Question: "I think problem is in for loop. Because i have used same "j" to iteration in both function's loop."
I wanted to print all prime number from 1-100.
I think all code is good. But it kept showing output other than prime numbers.
I can't find answers myself . And no other places has written answer. Please help me out here. I want to understand this problem.
'''
var n = 100;
var prime1 = new Array();
//producing prime number upto 97
function primeNumber() {
for (j = 1; j <= n; j++) {
if (countRemainder(j) == 2) {
prime1.push(j);
}
}
}
primeNumber();
console.log(prime1);
function countRemainder(n) {
var count = 0;
for (j = 1; j <= n; j++) {
if (n % j == 0) {
count++;
}
}
return count;
}
'''

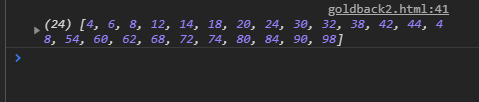
Answer: The problem was indeed happening because you were using the same variable in both 'for' loops.
When you declare a variable like 'j = 0;' and not like 'var j = 0;' the variable will be added to global scope (instead of the scope you are in, so every other scope can see and alter that variable).
If your script is running in <URL>, then this will throw an error, instead of adding the variable to the global scope.
So just add 'var' before each 'j' declaration.
'''
var n = 100;
var prime1 = new Array();
//producing prime number upto 97
function primeNumber() {
for (var j = 1; j <= n; j++) {
if (countRemainder(j) == 2) {
prime1.push(j);
}
}
}
primeNumber();
console.log(prime1);
function countRemainder(n) {
var count = 0;
for (var j = 1; j <= n; j++) {
if (n % j == 0) {
count++;
}
}
return count;
}
'''